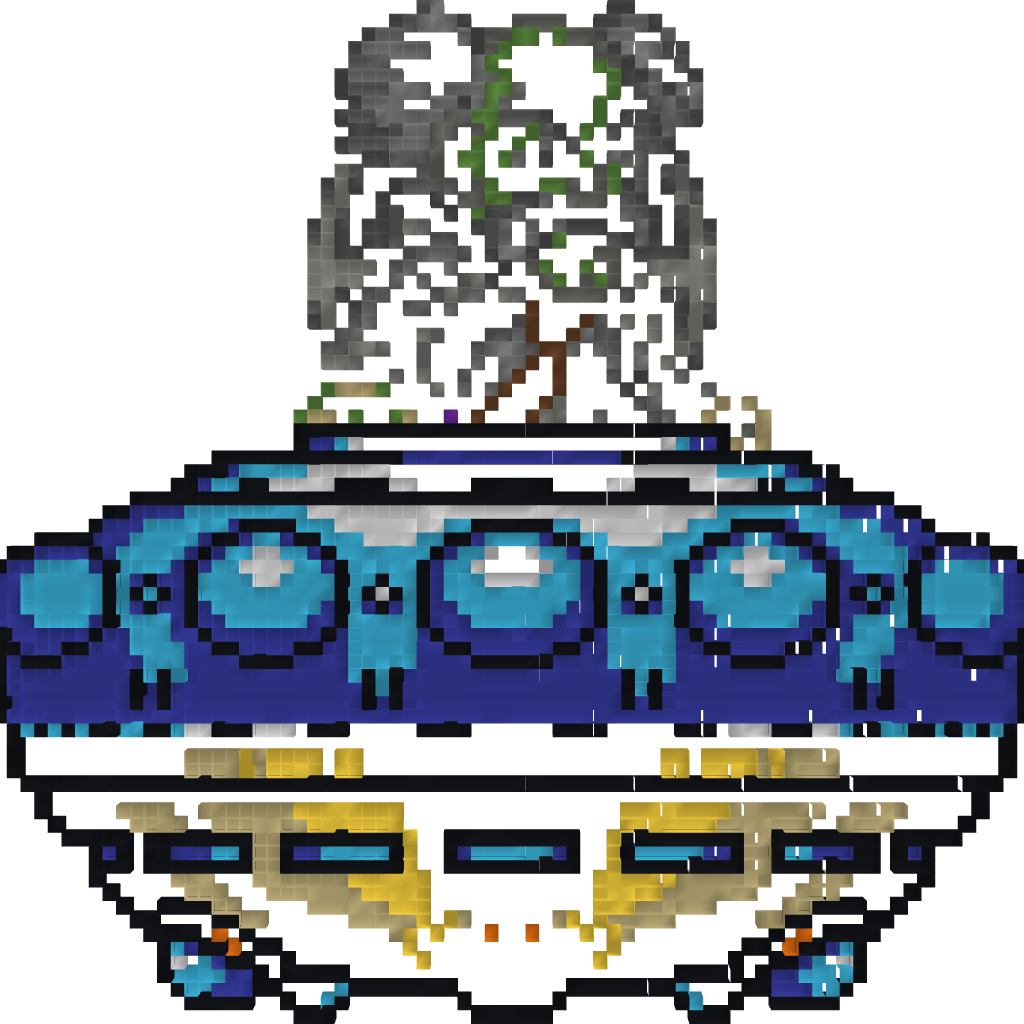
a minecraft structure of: Wily UFO (ErnieCIII)